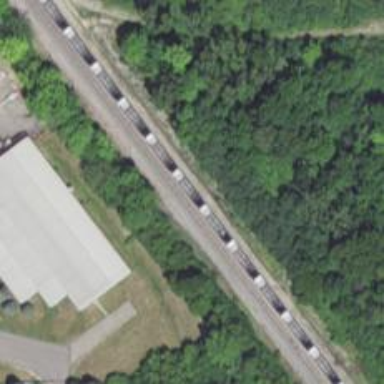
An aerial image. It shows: Railway siding for service.